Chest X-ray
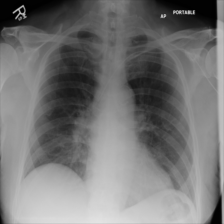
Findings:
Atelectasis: negative
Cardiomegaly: negative
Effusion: negative
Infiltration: negative
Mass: negative
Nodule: negative
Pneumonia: negative
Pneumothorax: negative
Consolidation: negative
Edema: negative
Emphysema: negative
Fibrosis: negative
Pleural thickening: negative
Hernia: negative